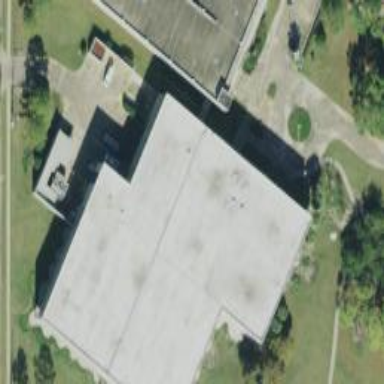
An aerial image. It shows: Building.